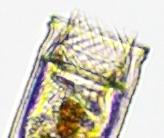
Label: Tintinnid